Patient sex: M
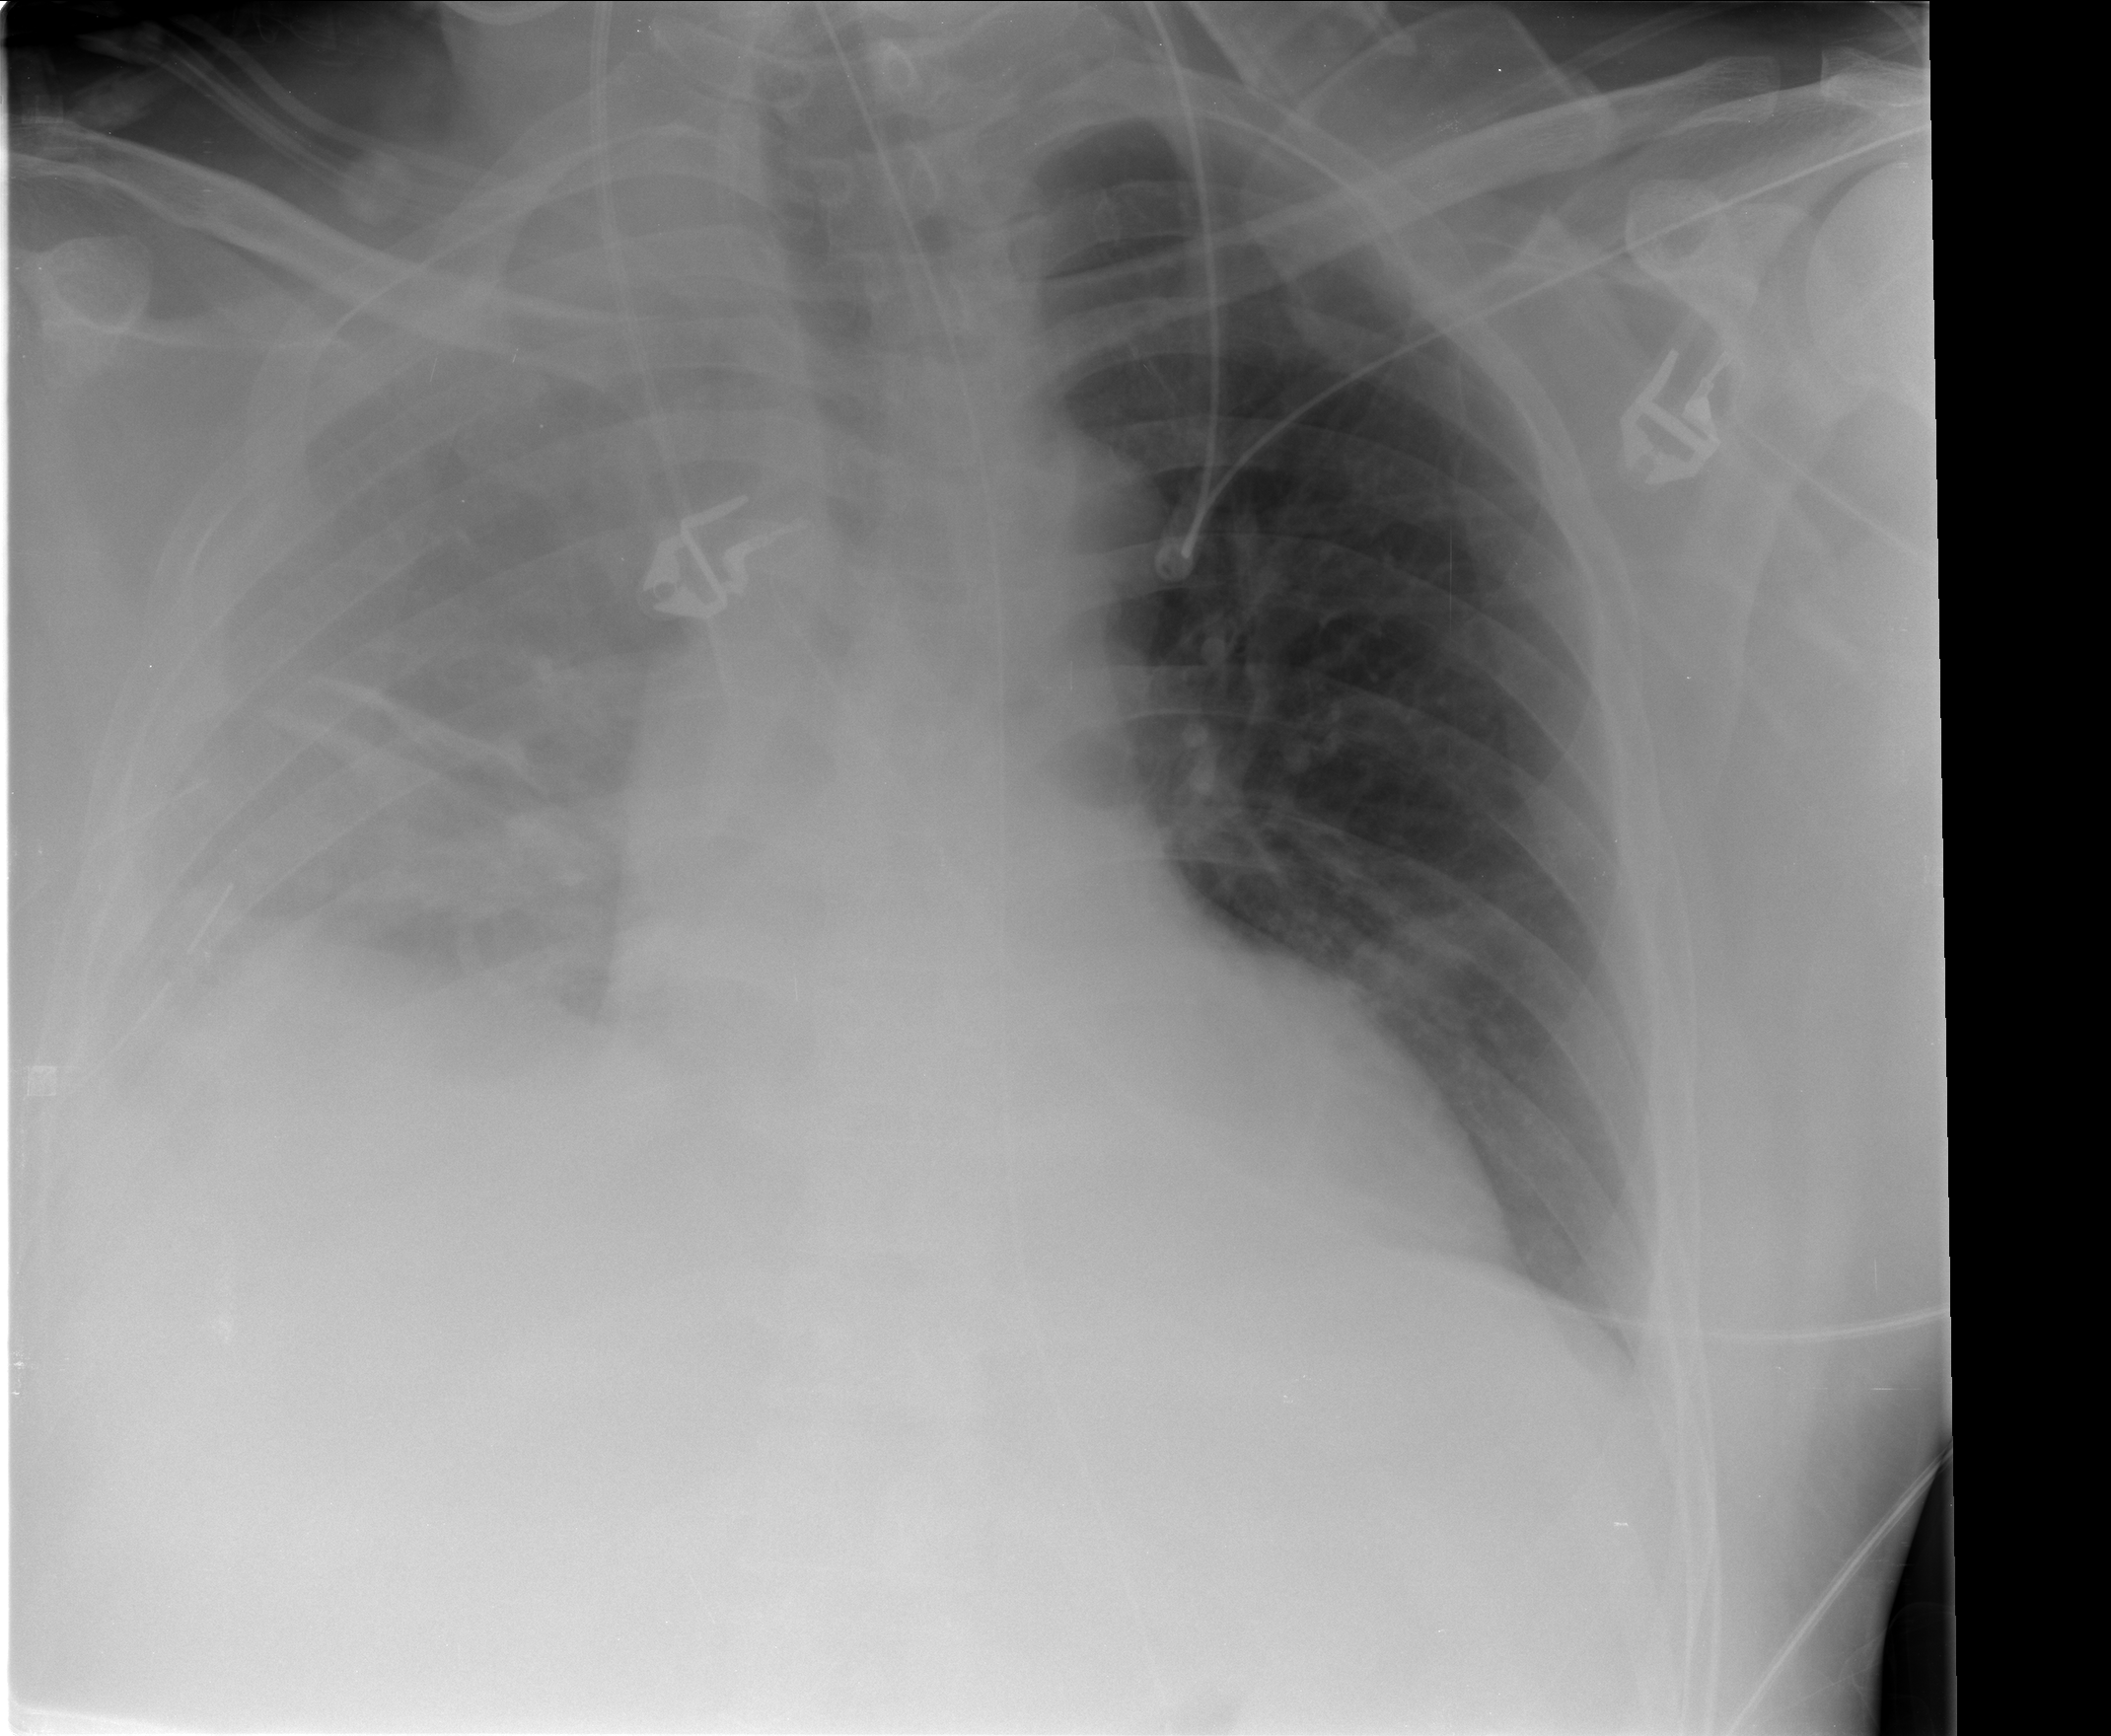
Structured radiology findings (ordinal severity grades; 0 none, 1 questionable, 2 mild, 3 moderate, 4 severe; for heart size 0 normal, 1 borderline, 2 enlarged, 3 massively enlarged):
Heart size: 2
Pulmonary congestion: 2
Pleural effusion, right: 3
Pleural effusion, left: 2
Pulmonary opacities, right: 0
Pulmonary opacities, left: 0
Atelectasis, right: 3
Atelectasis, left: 2